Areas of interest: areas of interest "Educational"
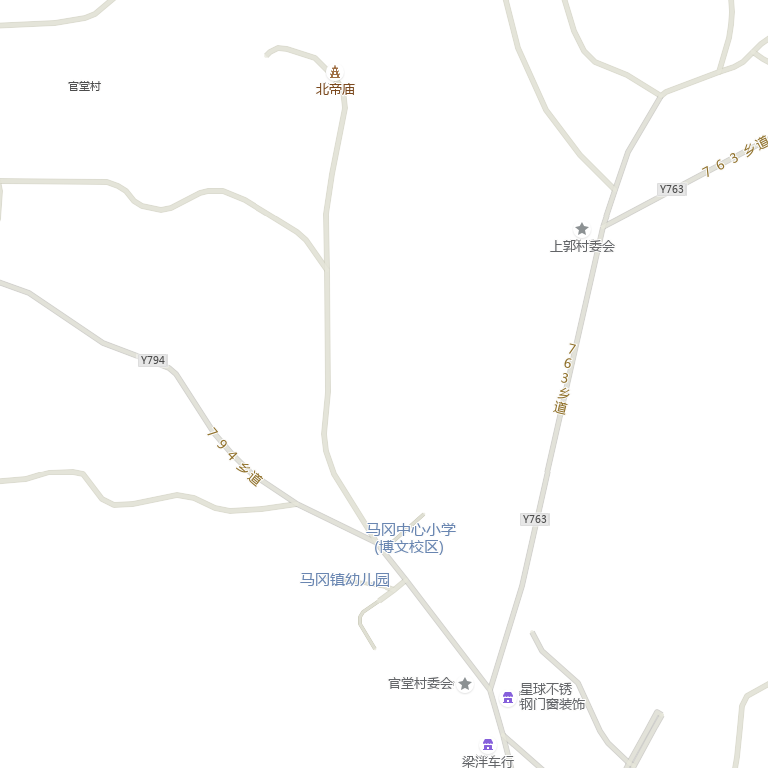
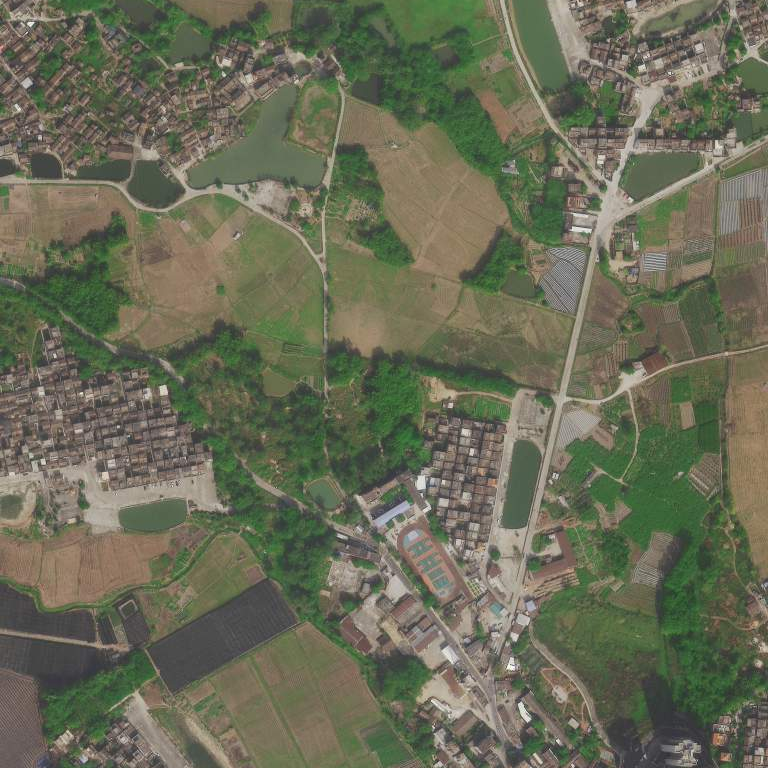